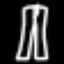
Label: pants